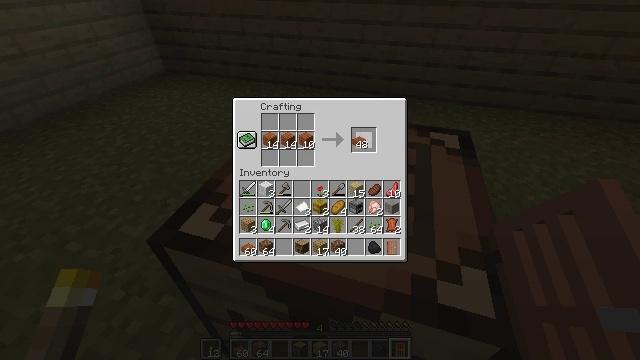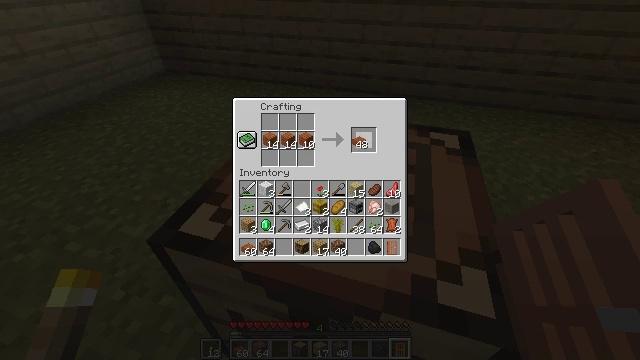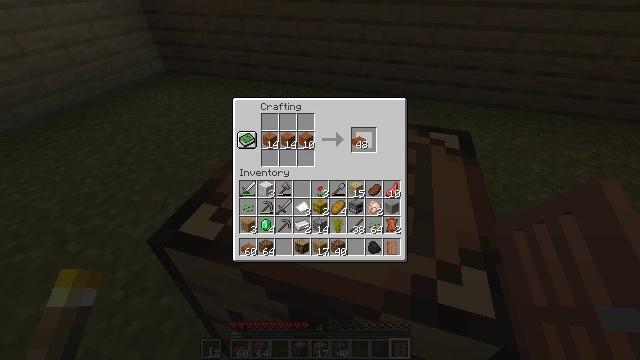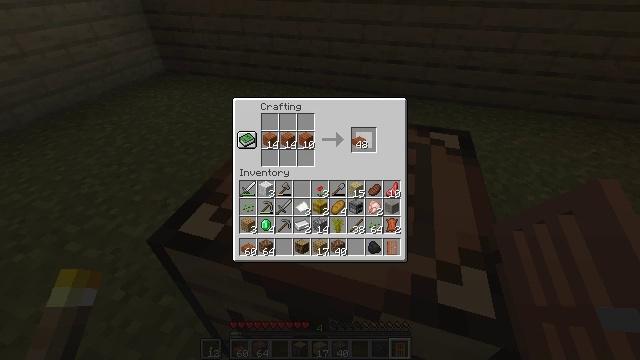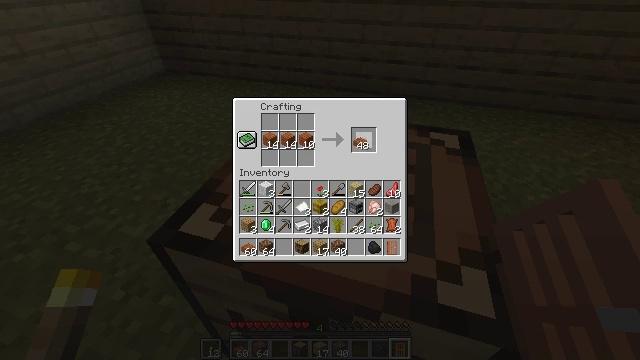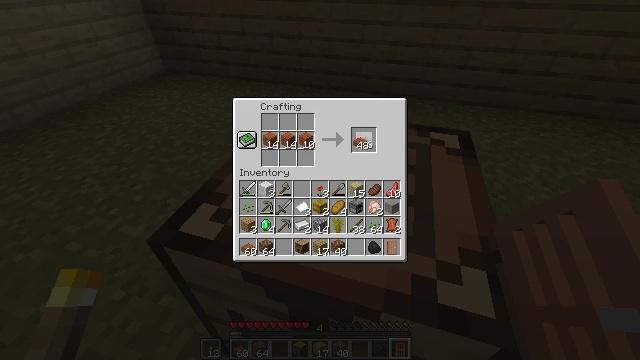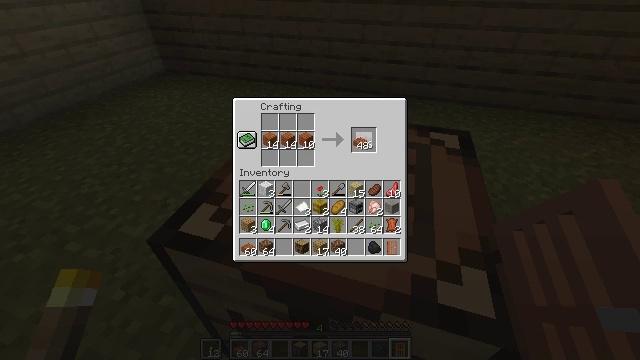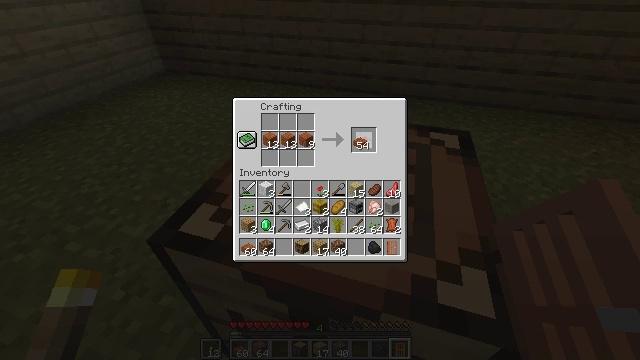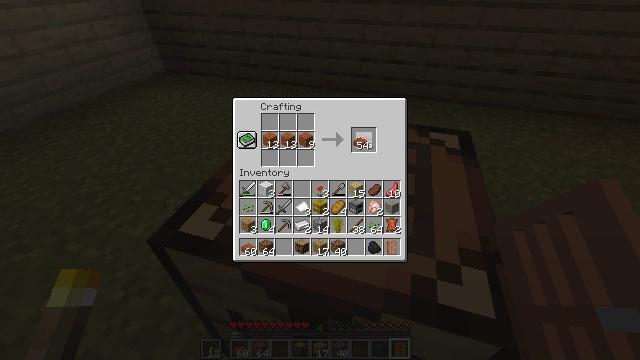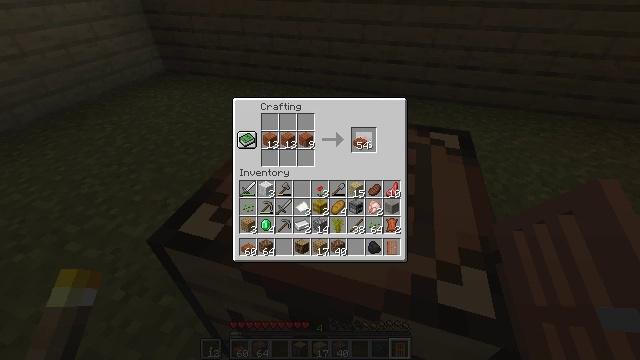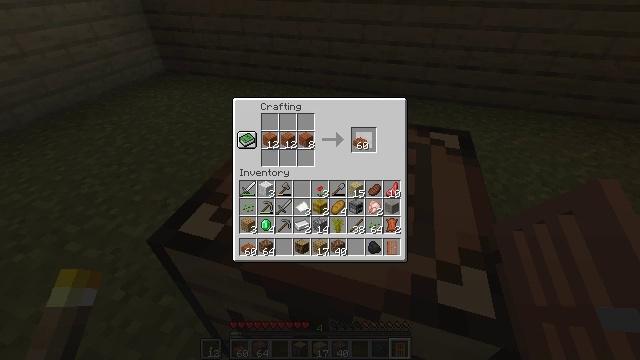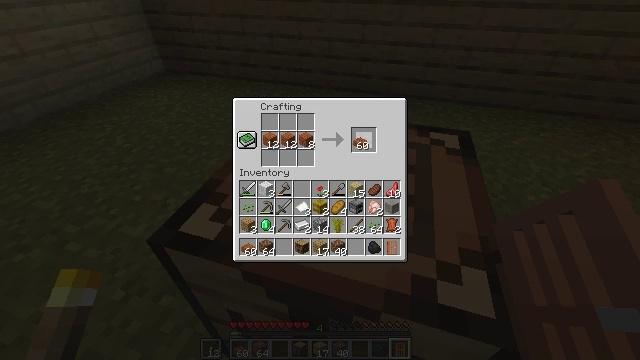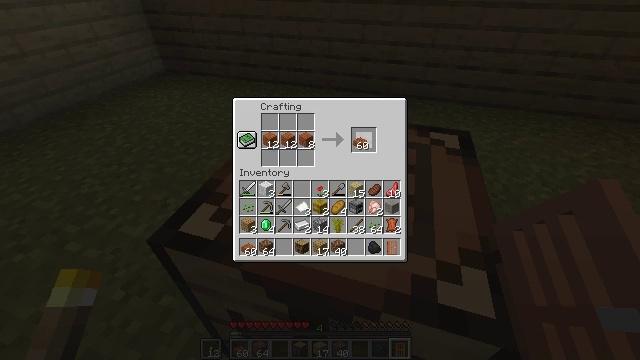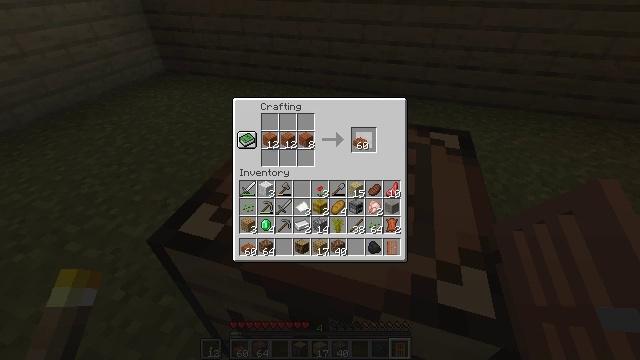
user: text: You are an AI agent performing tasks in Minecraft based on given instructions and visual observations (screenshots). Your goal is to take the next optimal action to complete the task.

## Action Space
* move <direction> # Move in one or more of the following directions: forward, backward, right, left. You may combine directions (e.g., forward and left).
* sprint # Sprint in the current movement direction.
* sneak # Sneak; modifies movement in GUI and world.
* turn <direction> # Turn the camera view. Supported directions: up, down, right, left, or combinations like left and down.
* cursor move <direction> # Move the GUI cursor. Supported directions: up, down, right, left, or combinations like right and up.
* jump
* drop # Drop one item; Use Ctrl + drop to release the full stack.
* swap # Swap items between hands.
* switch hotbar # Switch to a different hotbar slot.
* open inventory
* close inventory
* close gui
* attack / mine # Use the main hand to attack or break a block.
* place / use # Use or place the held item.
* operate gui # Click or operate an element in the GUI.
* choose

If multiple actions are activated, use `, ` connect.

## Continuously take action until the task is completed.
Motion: motion action
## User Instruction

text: Create an acacia slab with the crafting table.
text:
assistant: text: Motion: operate gui
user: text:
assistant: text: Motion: operate gui
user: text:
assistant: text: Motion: no_op
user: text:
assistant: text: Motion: operate gui
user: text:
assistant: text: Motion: operate gui
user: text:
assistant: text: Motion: operate gui
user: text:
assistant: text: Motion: no_op
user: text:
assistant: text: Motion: operate gui
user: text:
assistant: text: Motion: operate gui
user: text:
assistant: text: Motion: no_op
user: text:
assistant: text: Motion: no_op
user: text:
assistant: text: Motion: operate gui
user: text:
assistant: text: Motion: operate gui
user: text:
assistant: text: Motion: no_op
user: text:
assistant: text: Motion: operate gui